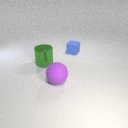
large purple rubber sphere in front of large green metal cylinder